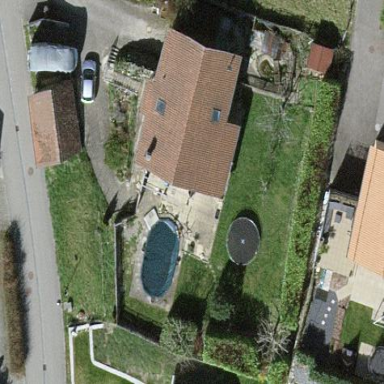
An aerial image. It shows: Detached building with gabled roof.